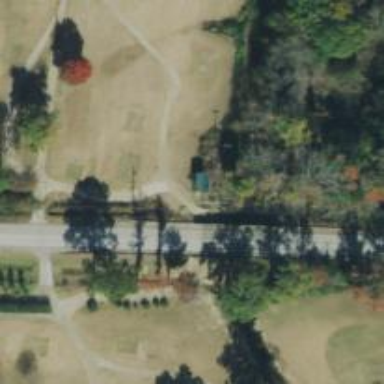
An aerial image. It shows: Path designated for golf carts.